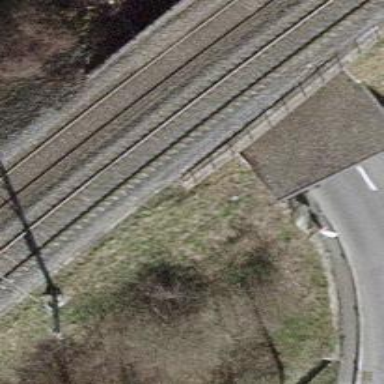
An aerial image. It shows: Single railway track with electrified contact line.